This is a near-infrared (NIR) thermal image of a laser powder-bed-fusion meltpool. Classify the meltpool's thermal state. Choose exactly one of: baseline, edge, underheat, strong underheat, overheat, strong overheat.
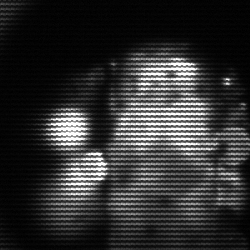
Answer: strong underheat